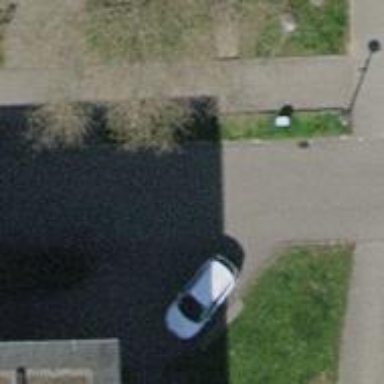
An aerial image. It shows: Footway made of paving stones.